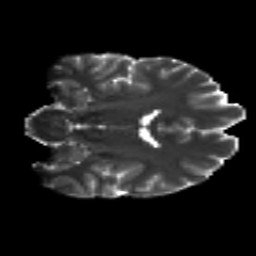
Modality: T2w
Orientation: coronal
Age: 26
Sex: male
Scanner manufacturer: siemens
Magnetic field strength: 3 T
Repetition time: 8.8 s
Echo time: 0.085 s